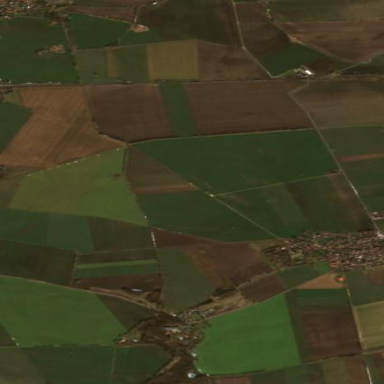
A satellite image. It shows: Picturesque farmland scene.